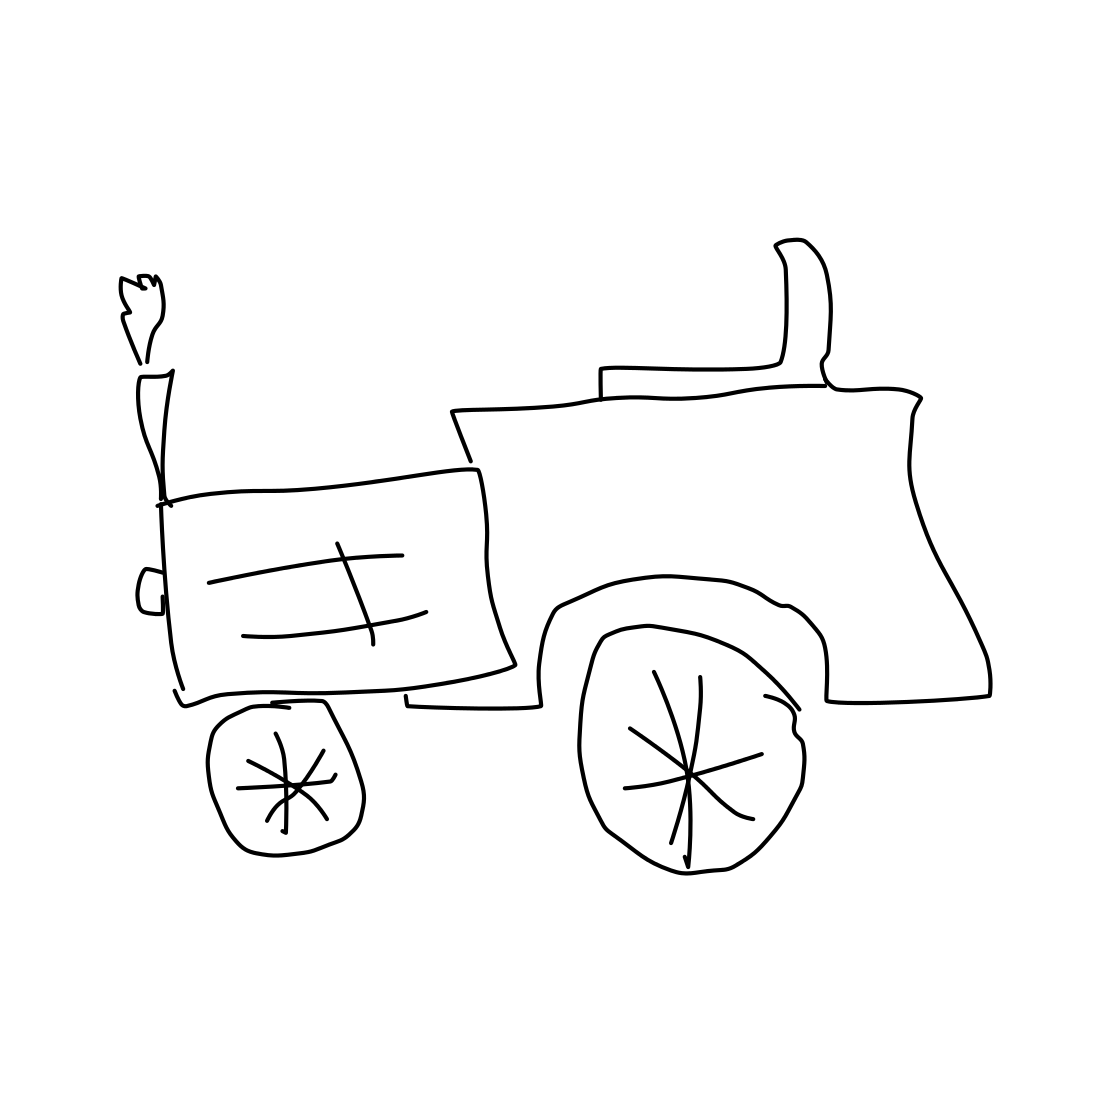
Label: tractor